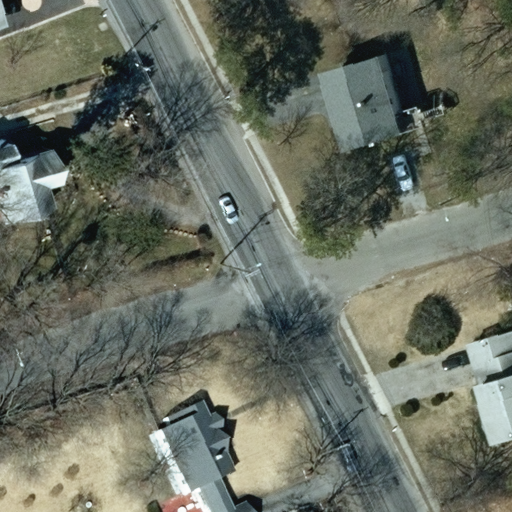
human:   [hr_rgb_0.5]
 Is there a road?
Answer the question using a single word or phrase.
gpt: yes

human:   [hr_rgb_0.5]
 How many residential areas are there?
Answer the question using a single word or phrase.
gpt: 1

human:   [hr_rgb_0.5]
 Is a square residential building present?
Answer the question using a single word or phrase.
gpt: no

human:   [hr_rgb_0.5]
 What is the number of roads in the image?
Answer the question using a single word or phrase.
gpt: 2

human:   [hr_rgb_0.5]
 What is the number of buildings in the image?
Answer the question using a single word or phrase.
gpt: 4

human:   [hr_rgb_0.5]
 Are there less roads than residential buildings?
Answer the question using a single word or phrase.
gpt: yes

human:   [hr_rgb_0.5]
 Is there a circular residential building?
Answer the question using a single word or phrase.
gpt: no

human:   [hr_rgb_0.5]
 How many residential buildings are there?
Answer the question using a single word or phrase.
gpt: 4

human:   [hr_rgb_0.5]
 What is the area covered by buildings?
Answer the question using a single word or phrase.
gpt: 641m2

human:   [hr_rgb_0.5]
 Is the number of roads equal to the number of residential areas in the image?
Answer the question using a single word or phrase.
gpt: no

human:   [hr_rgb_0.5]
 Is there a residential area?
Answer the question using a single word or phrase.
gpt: yes

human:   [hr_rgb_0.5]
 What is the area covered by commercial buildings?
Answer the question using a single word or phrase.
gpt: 0m2

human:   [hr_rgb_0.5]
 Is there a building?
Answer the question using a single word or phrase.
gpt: yes

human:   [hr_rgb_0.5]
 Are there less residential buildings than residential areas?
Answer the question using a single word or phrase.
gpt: no

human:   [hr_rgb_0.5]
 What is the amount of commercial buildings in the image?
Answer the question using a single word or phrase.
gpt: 0

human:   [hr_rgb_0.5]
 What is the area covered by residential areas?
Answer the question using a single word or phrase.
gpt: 10619m2

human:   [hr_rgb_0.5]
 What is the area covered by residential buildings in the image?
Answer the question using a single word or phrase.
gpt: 641m2

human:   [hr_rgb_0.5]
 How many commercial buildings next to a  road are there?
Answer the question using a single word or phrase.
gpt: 0

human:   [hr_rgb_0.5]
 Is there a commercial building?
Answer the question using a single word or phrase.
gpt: no

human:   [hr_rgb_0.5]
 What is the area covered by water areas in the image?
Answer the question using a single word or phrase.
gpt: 0m2

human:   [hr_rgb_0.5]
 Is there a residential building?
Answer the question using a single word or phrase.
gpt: yes

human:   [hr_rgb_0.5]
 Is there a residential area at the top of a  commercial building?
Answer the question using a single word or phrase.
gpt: no

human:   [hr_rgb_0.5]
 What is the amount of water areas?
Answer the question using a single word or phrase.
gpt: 0

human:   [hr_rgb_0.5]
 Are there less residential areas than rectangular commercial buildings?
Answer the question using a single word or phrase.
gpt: no

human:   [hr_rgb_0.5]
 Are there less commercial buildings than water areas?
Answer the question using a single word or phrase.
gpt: no

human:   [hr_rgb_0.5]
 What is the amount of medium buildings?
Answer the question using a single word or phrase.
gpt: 3

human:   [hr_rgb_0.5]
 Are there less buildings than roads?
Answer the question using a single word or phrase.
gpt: no

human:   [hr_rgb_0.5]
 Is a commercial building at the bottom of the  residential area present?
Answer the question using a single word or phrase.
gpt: no

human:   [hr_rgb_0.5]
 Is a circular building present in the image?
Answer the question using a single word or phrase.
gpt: no

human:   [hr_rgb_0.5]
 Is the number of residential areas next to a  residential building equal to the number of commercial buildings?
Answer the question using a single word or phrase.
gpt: no

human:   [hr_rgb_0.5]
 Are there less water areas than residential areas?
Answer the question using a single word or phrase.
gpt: yes

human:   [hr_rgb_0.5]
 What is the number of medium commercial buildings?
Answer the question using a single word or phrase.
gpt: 0

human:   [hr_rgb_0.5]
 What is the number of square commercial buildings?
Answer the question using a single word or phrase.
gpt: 0

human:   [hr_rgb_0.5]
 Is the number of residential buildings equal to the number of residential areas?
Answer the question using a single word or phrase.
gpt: no

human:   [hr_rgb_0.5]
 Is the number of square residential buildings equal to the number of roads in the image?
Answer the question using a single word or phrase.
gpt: no

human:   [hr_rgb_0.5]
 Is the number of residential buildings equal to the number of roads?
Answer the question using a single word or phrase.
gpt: no

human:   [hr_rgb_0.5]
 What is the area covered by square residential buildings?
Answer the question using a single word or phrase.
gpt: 0m2

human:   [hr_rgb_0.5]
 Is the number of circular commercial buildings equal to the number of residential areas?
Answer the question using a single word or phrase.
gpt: no

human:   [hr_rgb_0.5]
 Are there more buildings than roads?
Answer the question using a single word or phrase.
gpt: yes

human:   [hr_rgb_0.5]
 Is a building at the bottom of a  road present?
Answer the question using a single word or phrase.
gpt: yes

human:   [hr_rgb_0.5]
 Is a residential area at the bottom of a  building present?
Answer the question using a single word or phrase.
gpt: no

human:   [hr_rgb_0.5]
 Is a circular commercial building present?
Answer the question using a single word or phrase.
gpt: no

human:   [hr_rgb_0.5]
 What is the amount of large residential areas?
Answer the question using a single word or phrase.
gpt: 1

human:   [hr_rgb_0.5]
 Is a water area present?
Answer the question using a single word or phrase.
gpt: no

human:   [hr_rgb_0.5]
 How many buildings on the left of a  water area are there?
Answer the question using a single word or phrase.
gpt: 0

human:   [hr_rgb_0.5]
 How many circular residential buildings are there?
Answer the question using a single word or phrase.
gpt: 0

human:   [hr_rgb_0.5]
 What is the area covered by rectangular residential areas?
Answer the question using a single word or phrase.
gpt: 10619m2

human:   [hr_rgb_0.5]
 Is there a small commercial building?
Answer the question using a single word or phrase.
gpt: no

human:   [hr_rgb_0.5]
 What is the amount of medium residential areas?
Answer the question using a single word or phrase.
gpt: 0

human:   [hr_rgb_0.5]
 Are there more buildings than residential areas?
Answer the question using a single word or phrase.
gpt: yes

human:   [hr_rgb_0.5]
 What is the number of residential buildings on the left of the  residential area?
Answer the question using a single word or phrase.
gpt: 0

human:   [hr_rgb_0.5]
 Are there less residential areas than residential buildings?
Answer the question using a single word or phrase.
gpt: yes

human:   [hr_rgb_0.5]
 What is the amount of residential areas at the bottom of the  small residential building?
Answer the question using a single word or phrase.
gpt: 0

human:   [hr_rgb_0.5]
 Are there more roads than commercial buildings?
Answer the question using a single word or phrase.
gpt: yes

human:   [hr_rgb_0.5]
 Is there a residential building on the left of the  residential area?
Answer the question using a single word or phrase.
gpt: no

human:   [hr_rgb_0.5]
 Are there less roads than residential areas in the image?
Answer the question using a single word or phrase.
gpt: no

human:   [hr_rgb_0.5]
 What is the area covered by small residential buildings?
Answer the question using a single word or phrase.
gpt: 69m2

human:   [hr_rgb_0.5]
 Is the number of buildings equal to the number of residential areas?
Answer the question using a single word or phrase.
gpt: no

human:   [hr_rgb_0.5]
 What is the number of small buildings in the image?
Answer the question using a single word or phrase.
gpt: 1

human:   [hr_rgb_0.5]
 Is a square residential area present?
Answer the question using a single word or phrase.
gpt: no

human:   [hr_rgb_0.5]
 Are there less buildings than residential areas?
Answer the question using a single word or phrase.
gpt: no

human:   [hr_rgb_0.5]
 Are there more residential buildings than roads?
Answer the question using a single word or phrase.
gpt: yes

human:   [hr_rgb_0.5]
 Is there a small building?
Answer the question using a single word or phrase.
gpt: yes

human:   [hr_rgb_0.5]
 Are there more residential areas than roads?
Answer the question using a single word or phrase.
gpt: no